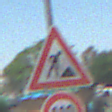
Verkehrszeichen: Arbeitsstelle
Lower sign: Geschwindigkeit110
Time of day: Midday
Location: Outdoor (Nature)
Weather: Clear
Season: NotSpecified
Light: Natural